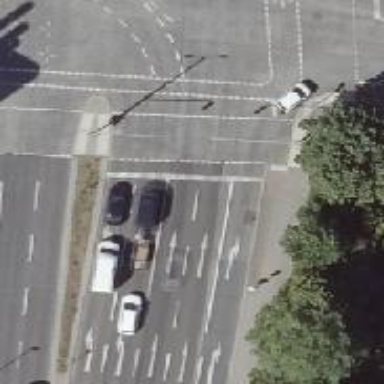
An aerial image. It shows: Asphalt footway with crossing equipped with traffic signals. The crossing includes pedestrian island.